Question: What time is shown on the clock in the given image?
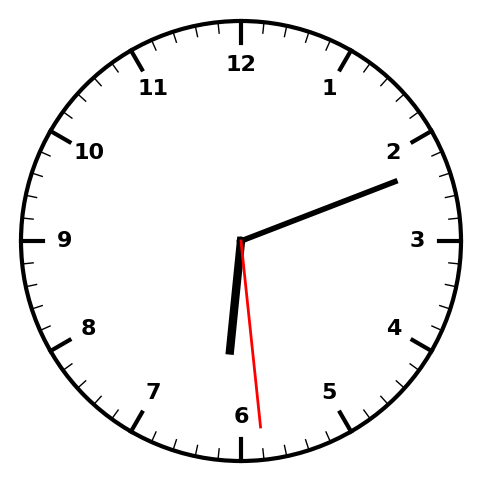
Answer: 06:11:29